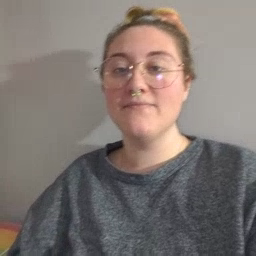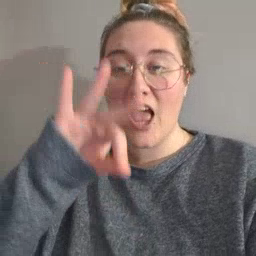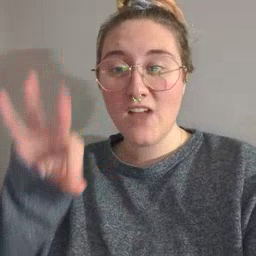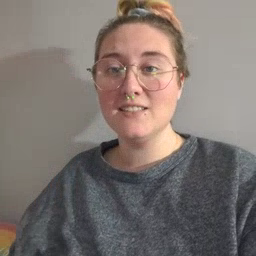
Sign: frenchfries